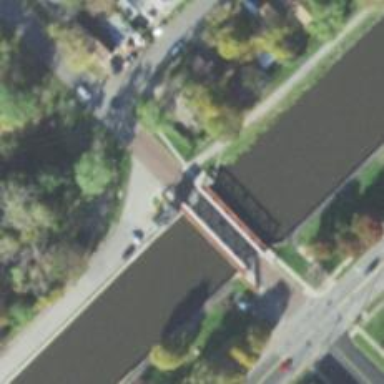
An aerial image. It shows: Residential road with movable lift bridge. The bridge has truss structure.